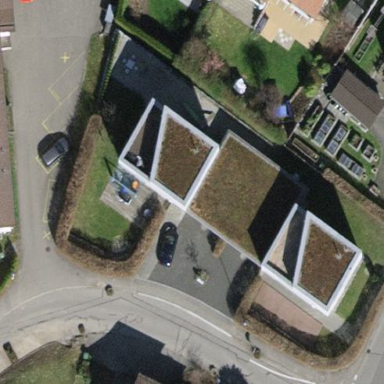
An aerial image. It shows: Group of garages.